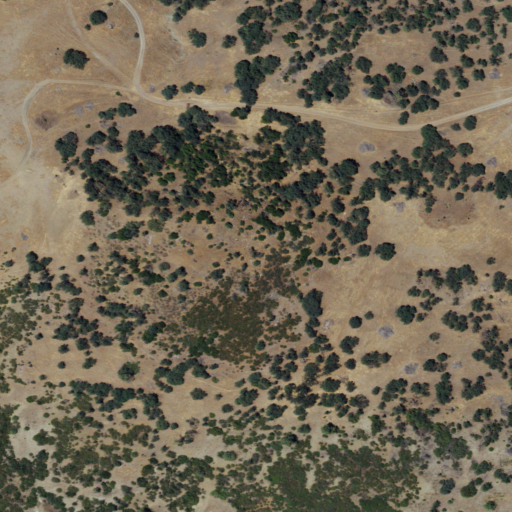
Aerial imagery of mountain in California named Mine Mountain containing shrub and grassland